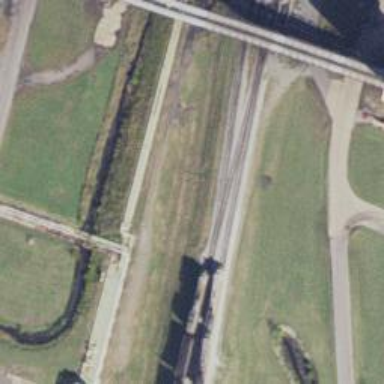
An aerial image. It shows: Rail spur service.